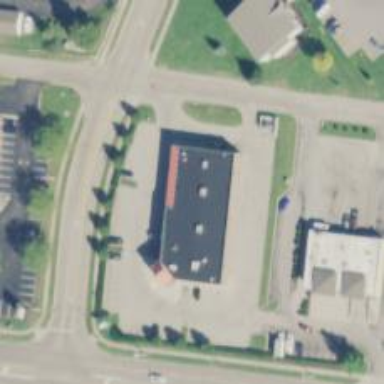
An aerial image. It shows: Pharmacy providing healthcare services.